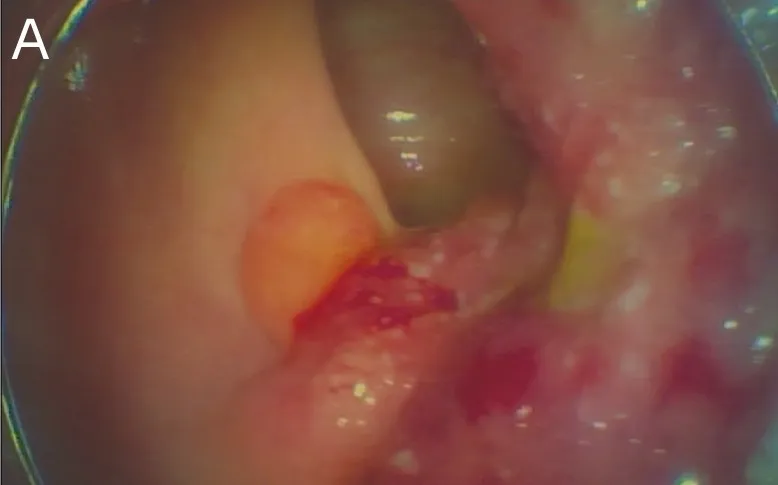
(A) The baseline electronic fiber colonoscopy of the patient.
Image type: endoscopy (gi_endoscopy)